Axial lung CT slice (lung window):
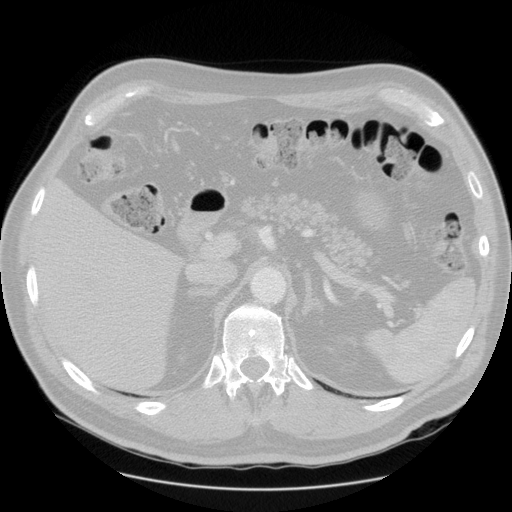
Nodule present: no